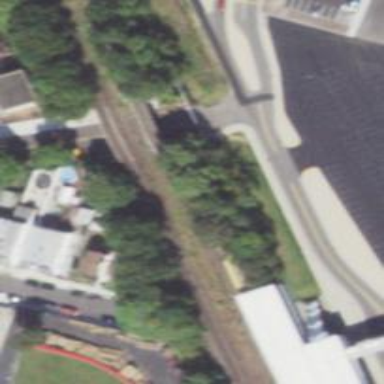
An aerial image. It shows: Disused railway.